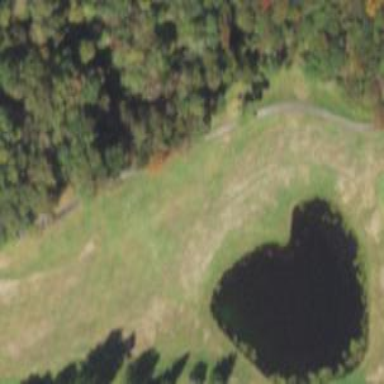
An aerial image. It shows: Water hazard in golf course. The hazard is natural water feature.